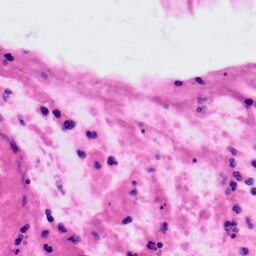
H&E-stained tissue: Colon